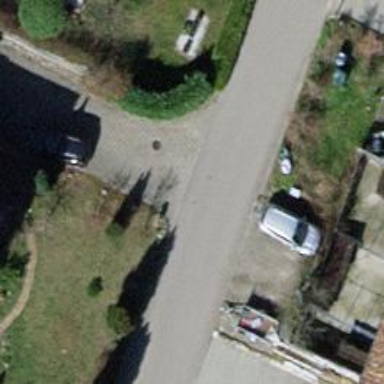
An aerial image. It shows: Service road with paving stones.